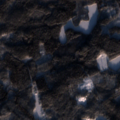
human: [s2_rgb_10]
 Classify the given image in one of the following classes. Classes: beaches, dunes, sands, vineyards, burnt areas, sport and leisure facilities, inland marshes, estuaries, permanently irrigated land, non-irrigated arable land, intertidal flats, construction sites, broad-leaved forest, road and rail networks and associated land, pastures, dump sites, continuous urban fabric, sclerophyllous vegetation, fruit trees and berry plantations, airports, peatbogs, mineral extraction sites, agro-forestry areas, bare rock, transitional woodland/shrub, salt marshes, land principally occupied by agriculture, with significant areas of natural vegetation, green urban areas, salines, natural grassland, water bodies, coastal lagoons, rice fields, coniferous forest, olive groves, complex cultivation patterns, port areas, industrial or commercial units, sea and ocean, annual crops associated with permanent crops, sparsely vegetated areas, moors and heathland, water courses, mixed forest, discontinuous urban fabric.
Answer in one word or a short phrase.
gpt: coniferous forest, mixed forest